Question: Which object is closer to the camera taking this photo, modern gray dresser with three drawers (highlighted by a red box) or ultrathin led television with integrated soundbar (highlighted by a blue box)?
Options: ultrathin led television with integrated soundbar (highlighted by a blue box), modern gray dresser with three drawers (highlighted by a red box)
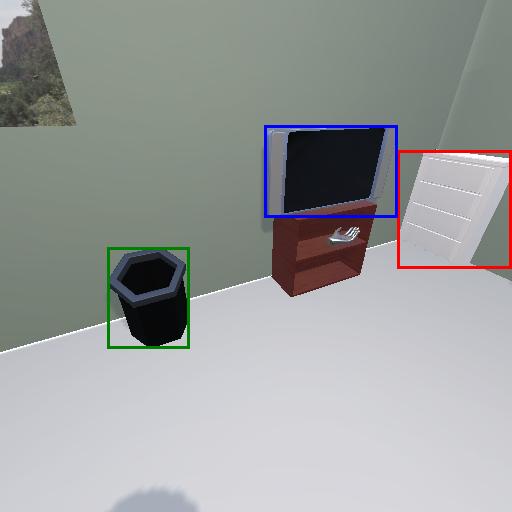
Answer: ultrathin led television with integrated soundbar (highlighted by a blue box)